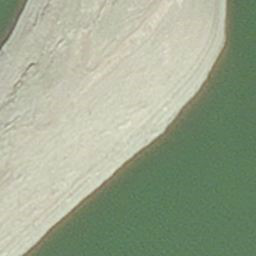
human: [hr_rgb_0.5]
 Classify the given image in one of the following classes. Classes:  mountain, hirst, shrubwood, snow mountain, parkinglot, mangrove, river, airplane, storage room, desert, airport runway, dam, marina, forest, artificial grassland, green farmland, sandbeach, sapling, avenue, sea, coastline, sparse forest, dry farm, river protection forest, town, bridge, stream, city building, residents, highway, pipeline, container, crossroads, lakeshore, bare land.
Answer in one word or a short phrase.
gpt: hirst